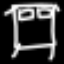
Label: bed